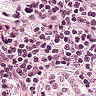
Metastatic tissue present: no